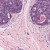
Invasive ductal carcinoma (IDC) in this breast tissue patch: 0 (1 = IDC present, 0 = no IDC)